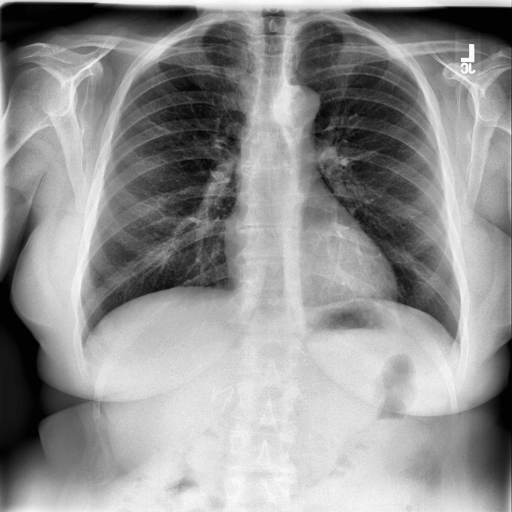
Finding: NORMAL